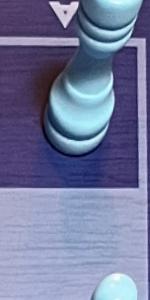
Label: Empty